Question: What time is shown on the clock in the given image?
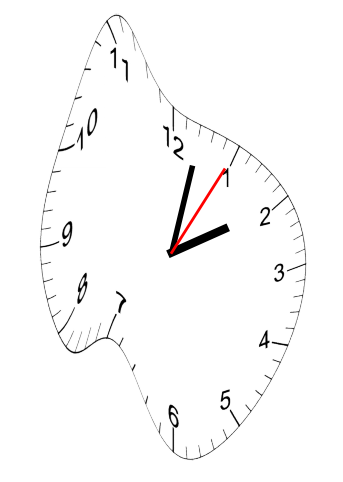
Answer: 02:02:05